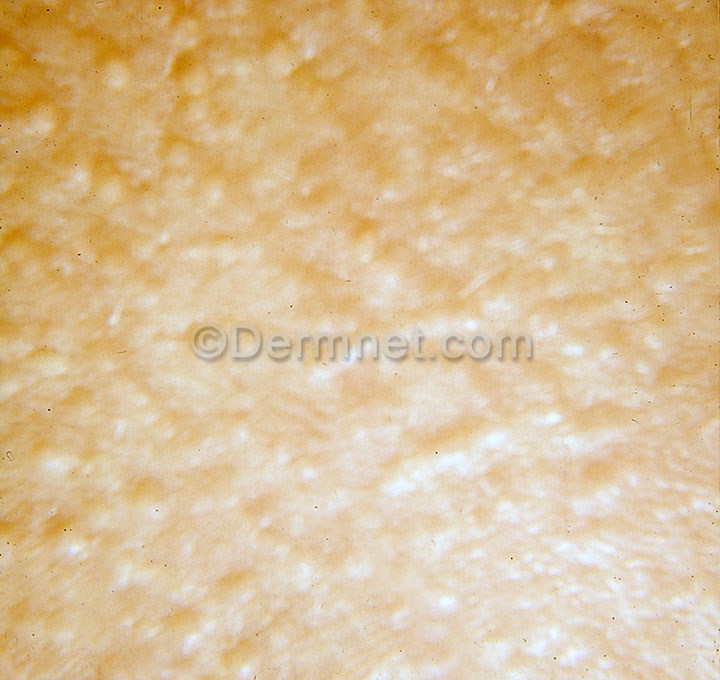
Disease: Systemic Disease